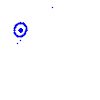
Particle: pion